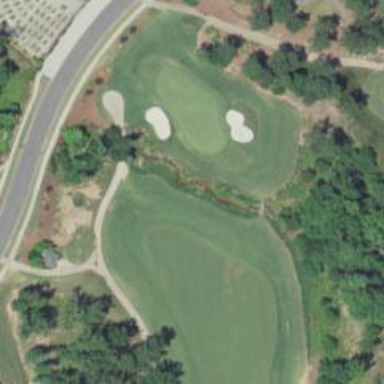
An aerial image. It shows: Golf hole.